Field crop: maize
Growth stage: 1
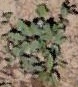
Species: convolvulus